Question: I know how to make a simple QTreeView() with a QDirModel (or QFileSystemModel) to show the files/folders in the system but I want to add a checkbox next to each of them so the user can select some of the folders/files on his system. Obviously, I also need to know which ones he has chosen. Any hints?
basically something like this...

Below is a sample code that makes a directory view but without the checkboxes.
'''
from PyQt4 import QtGui
if __name__ == '__main__':
import sys
app = QtGui.QApplication(sys.argv)
model = QtGui.QDirModel()
tree = QtGui.QTreeView()
tree.setModel(model)
tree.setAnimated(False)
tree.setIndentation(20)
tree.setSortingEnabled(True)
tree.setWindowTitle("Dir View")
tree.resize(640, 480)
tree.show()
sys.exit(app.exec_())
'''
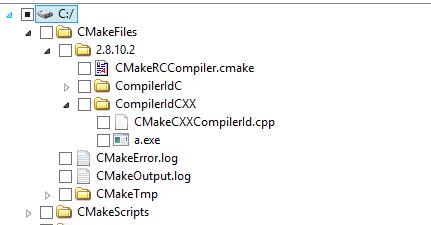
Answer: You can subclass QDirModel, and reimplement 'data(index,role)' method, where you should check, if 'role' is 'QtCore.Qt.CheckStateRole'. If it is, you should return either 'QtCore.Qt.Checked' or 'QtCore.Qt.Unchecked'. Also, you need to reimplement 'setData' method as well, to handle user checks/unchecks, and 'flags' to return QtCore.Qt.ItemIsUserCheckable flag, which enables user checking/unchecking. I.e.:
'''
class CheckableDirModel(QtGui.QDirModel):
def __init__(self, parent=None):
QtGui.QDirModel.__init__(self, None)
self.checks = {}
def data(self, index, role=QtCore.Qt.DisplayRole):
if role != QtCore.Qt.CheckStateRole:
return QtGui.QDirModel.data(self, index, role)
else:
if index.column() == 0:
return self.checkState(index)
def flags(self, index):
return QtGui.QDirModel.flags(self, index) | QtCore.Qt.ItemIsUserCheckable
def checkState(self, index):
if index in self.checks:
return self.checks[index]
else:
return QtCore.Qt.Unchecked
def setData(self, index, value, role):
if (role == QtCore.Qt.CheckStateRole and index.column() == 0):
self.checks[index] = value
self.emit(QtCore.SIGNAL("dataChanged(QModelIndex,QModelIndex)"), index, index)
return True
return QtGui.QDirModel.setData(self, index, value, role)
'''
Then you use this class instead of 'QDirModel':
'''
model = CheckableDirModel()
tree = QtGui.QTreeView()
tree.setModel(model)
'''